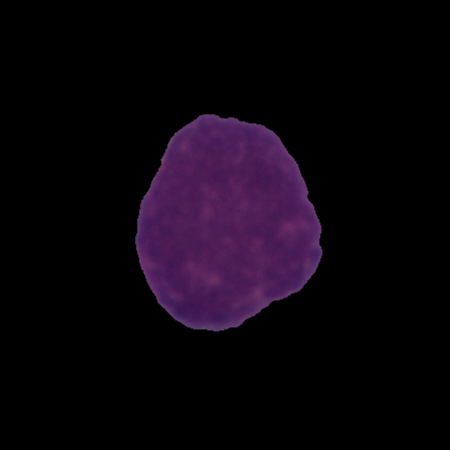
Label: cancer